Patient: sex M, age 66
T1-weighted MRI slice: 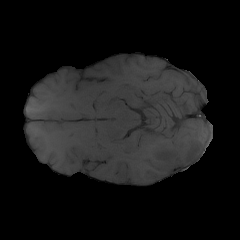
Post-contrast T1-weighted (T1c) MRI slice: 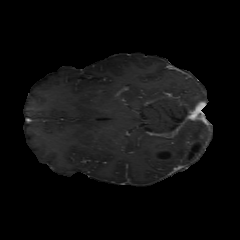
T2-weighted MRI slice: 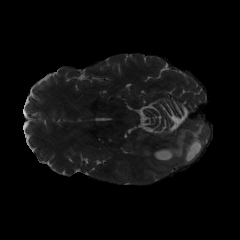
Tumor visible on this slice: yes
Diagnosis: Glioblastoma, IDH-wildtype
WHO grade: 4